Field crop: maize
Growth stage: 2
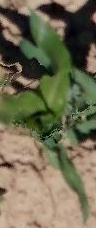
Species: maize